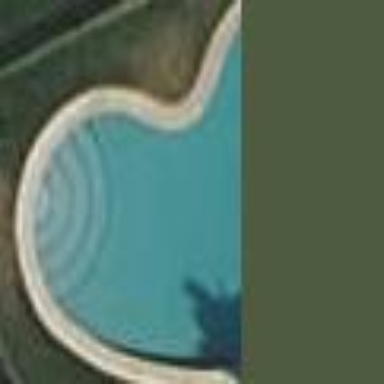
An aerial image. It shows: Swimming pool located in leisure land.